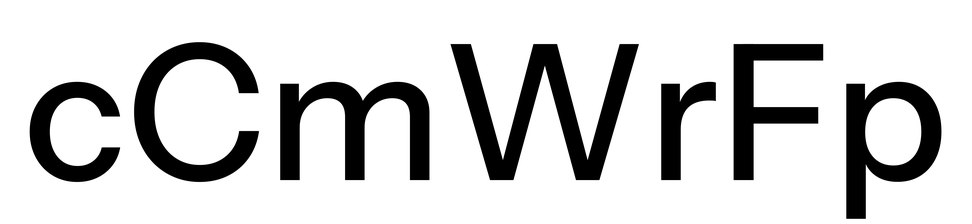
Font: InstrumentSans_Medium